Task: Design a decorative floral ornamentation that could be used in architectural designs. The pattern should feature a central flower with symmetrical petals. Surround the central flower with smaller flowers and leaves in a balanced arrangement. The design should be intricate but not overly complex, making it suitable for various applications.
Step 231:
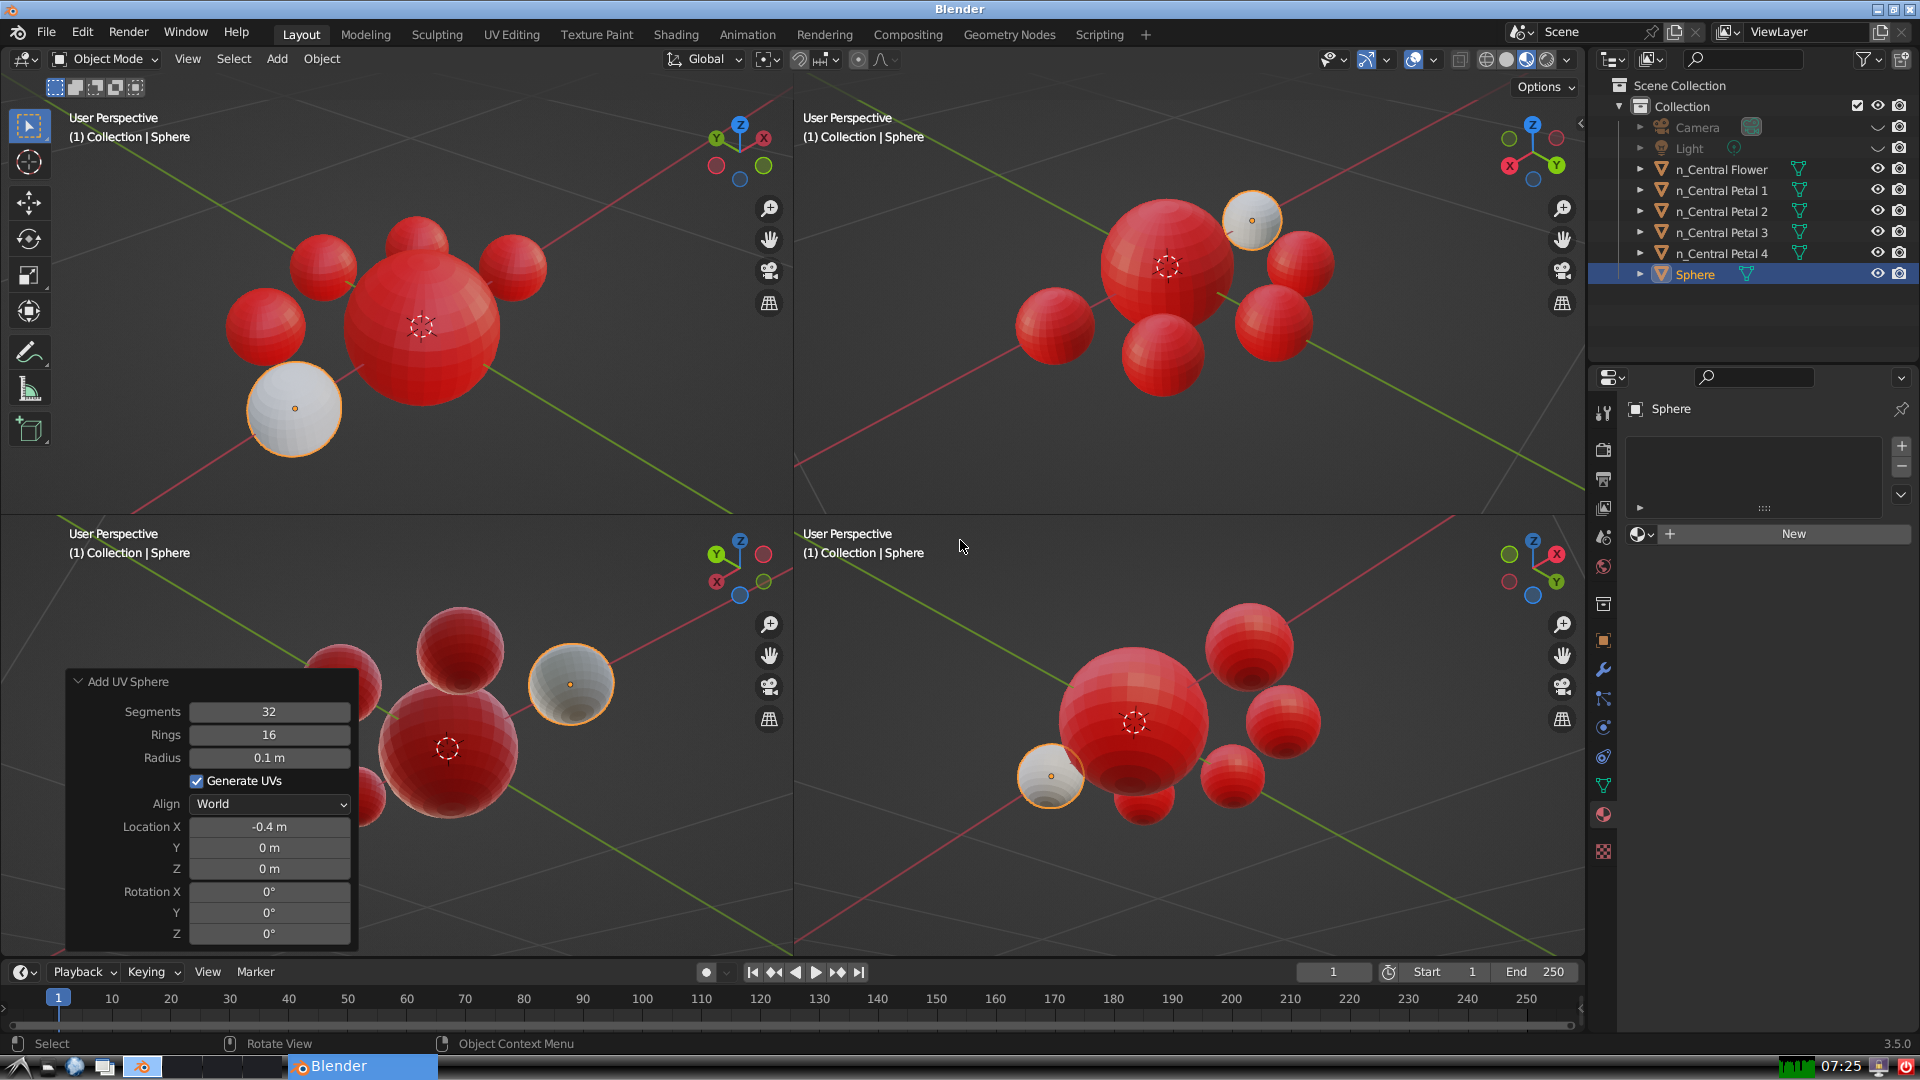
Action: {"key_press": ['Ctrl, Home']}